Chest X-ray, PA view. Patient: 18 years old, sex M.
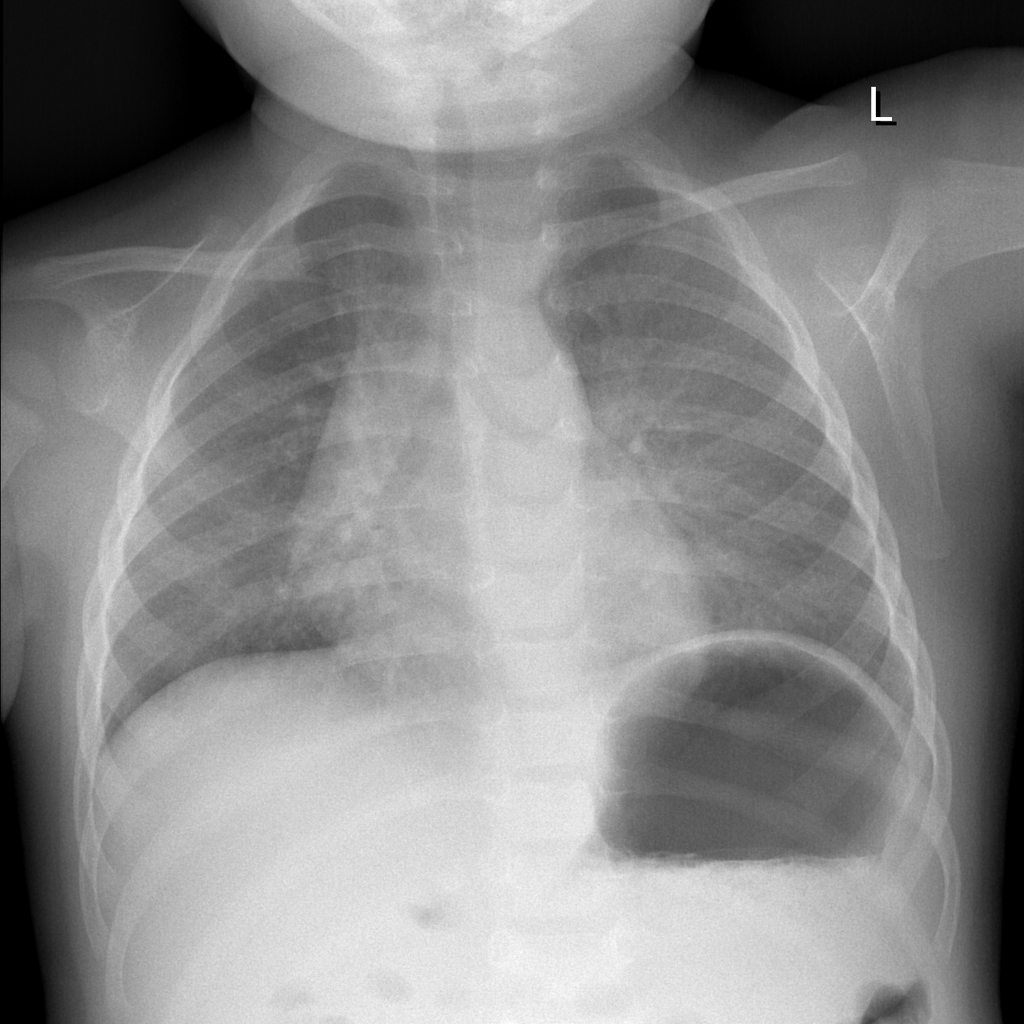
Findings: No Finding